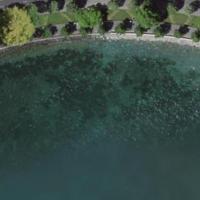
EUNIS habitat code: 14
Species observed at this site:
Tachybaptus ruficollis
Corvus corone
Podiceps cristatus
Motacilla cinerea
Orobanche hederae
Fulica atra
Cyanistes caeruleus
Anas platyrhynchos
Chloris chloris
Aythya ferina
Larus canus
Aythya fuligula
Bucephala clangula
Passer domesticus
Regulus ignicapilla
Fringilla coelebs
Columba palumbus
Chroicocephalus ridibundus
Phalacrocorax carbo
Larus michahellis
Cygnus olor
Gallinula chloropus
Mareca strepera
Parus major
Erithacus rubecula
Mergus merganser
Columba livia
Cercis siliquastrum
Motacilla alba